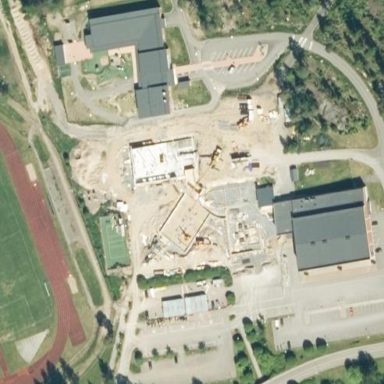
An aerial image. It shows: School.